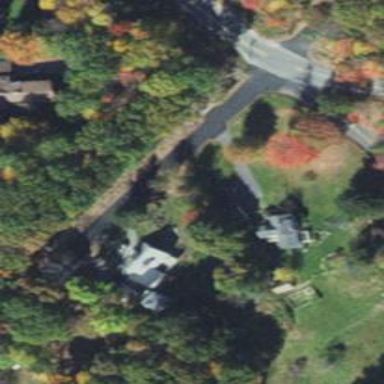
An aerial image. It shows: Driveway.